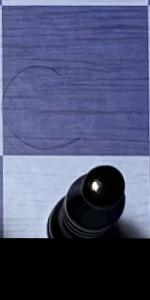
Label: Bishop_Black